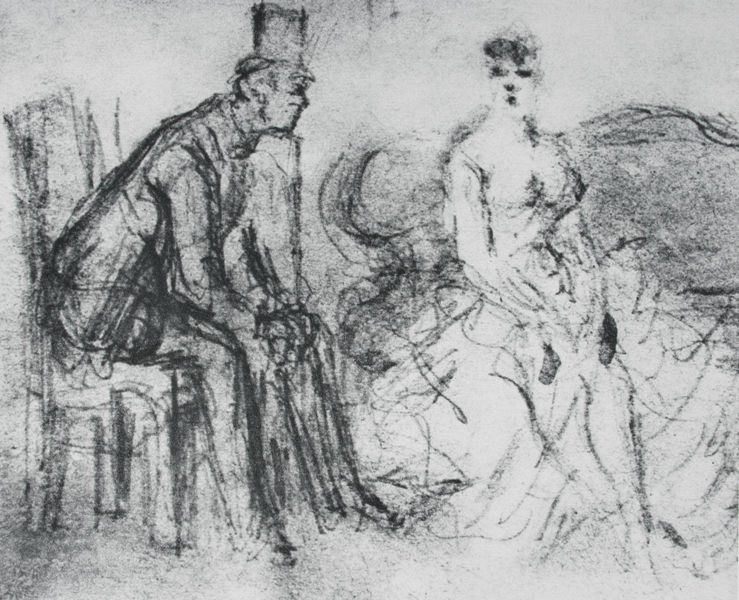
Titel: Conversation galante
Künstler: Constantin Guys
Schlagwörter: akt, kopf, mann, nackt, schatten, weiß, menschen, sitzen, brust, busen, frau, frisur, grau, haar, hut, kleid, kreide, licht, mund, schwarz, skizze, stuhl, zeichnung, blick, dame, gespräch, leute, rock, zylinder, anzug, hose, arme, augen, blass, gesicht, herr, hände, figur, haare, mantel, sitzend, paar, blatt, gebeugt, kinn, beine, brüste, wellen, papier, sofa, unterhaltung, ballerina, studie, graphik, linien, weis, bank, figuren, frack, ernst, aufrecht, stuhllehne, couch, knie, striche, unscharf, dirne, kohle, kniee, schwarzweiß, vorgebeugt, bleistift, arzt, entwurf, kohlezeichnung, ehepaar, beugen, blickrichtung, mensche, brus, undeutlich, chaiselongue, decoltee, graphit, gekritzel, verschwomen, beziehung, saloon, aufgestüzt, zeichenhaft, 1900, s#ule, enst, tbru